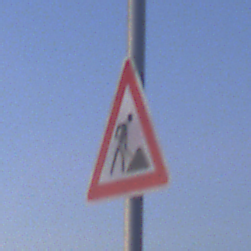
Verkehrszeichen: Arbeitsstelle
Umgebung: Outdoor, Nature
Tageszeit: SunriseSunset
Wetter: Clear
Licht: Natural
Jahreszeit: NotSpecified
Kontrast: LowContrast